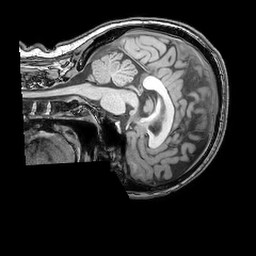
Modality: T1w
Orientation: sagittal
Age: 44
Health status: ill
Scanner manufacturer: philips
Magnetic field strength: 3 T
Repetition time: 0.007 s
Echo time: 0.003501 s